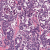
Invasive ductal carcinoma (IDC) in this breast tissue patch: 1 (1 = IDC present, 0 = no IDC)